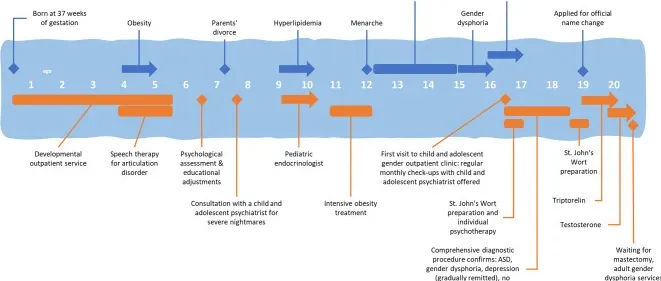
Timeline with relevant data from the continued care of an adolescent patient with comorbid ASD and gender dysphoria in the Slovene Child and Adolescent Gender Outpatient Clinic.
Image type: chart (chart)